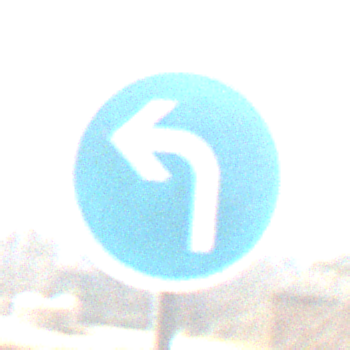
Verkehrszeichen: VorgeschriebeneFahrtrichtungLinks
Umgebung: Outdoor, Suburban
Tageszeit: MorningAfternoon
Wetter: PartlyCloudy
Licht: Natural
Jahreszeit: NotSpecified
Kontrast: HighContrast